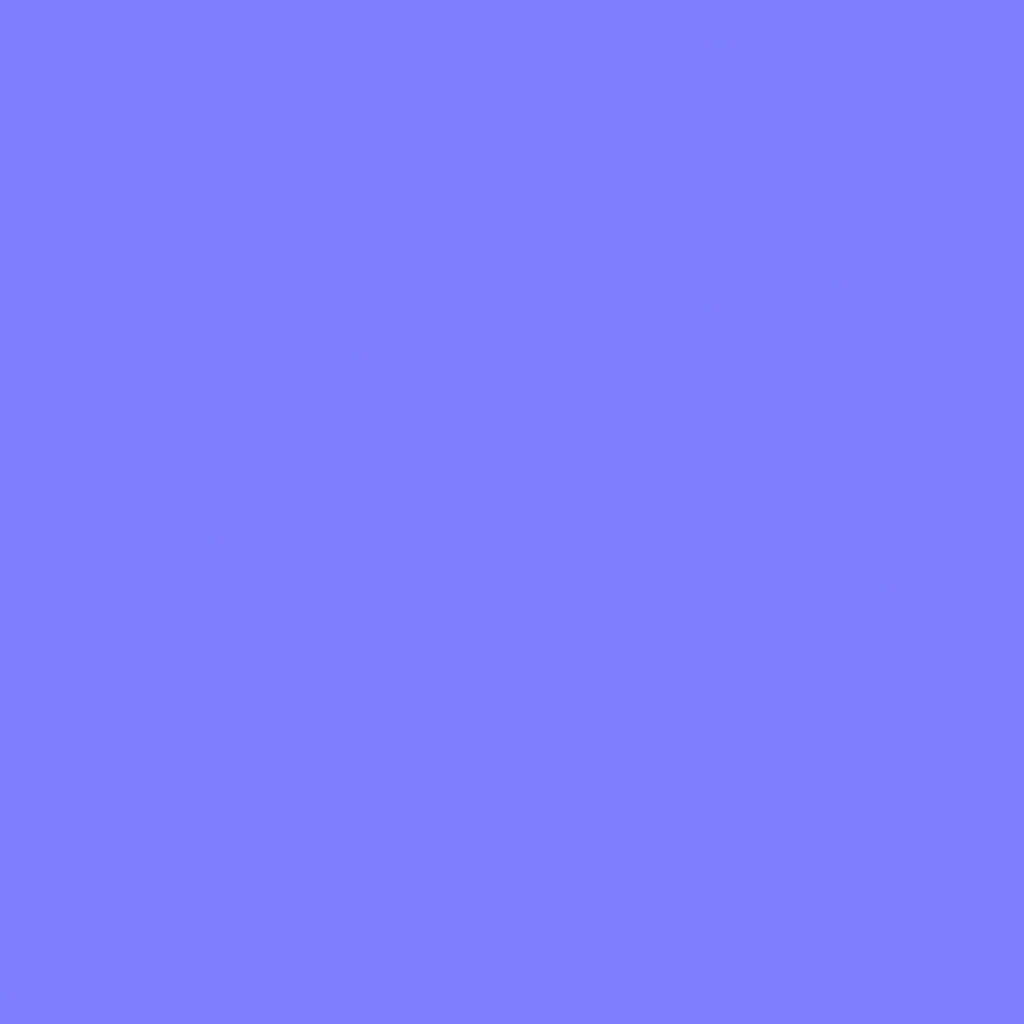
Texture map type: NormalDX